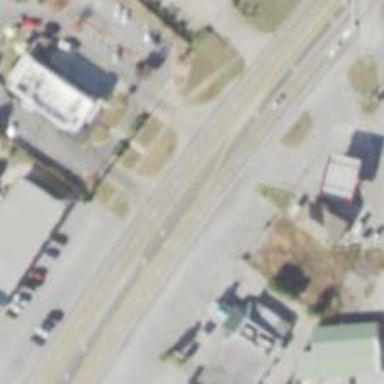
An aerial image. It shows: Primary highway with sidewalk on the left.